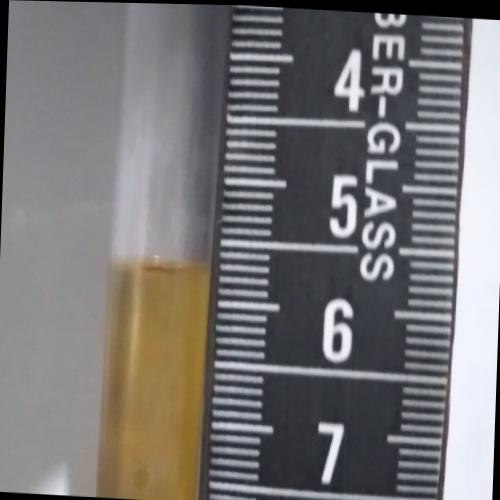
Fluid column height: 5.7 cm